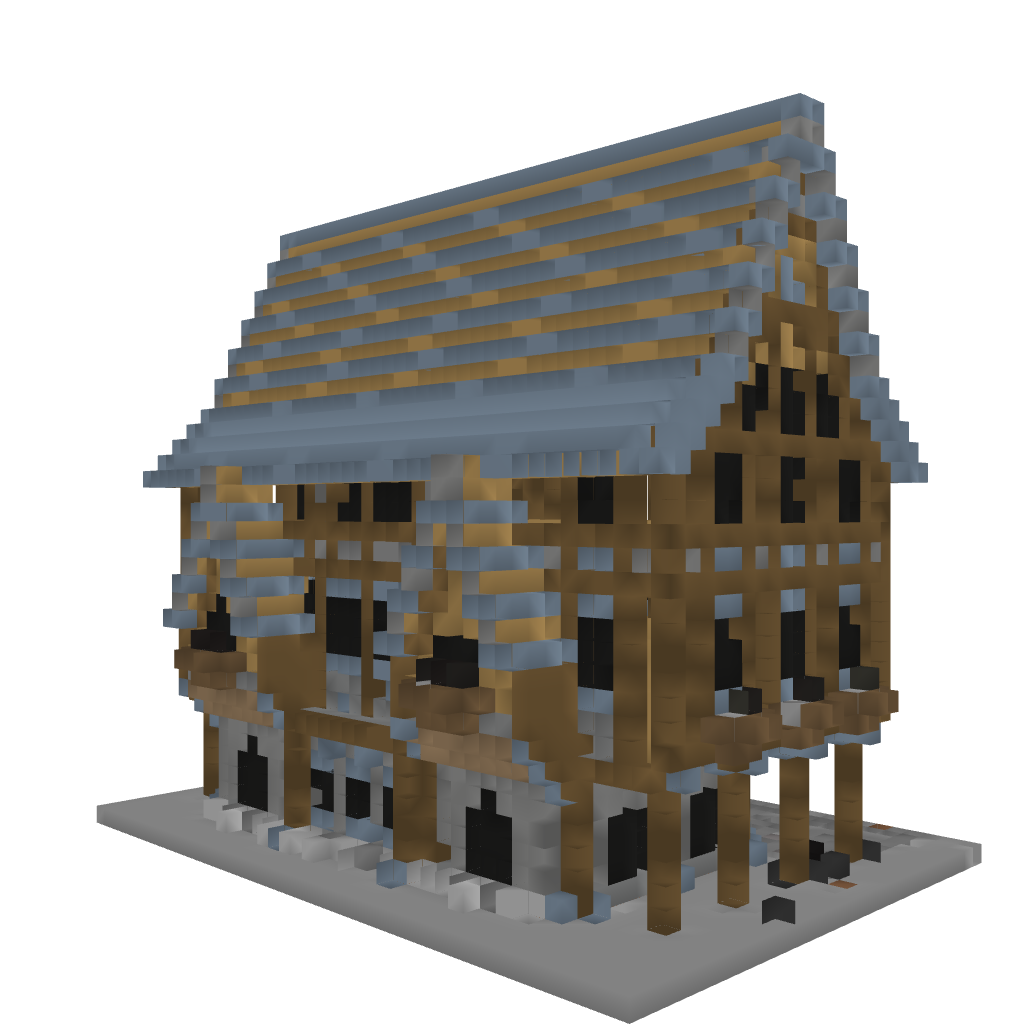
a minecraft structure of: Medieval House-Inn-Apartments